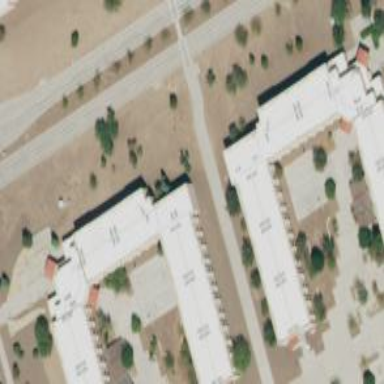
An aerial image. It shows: Building that serves as apartments and military barracks.